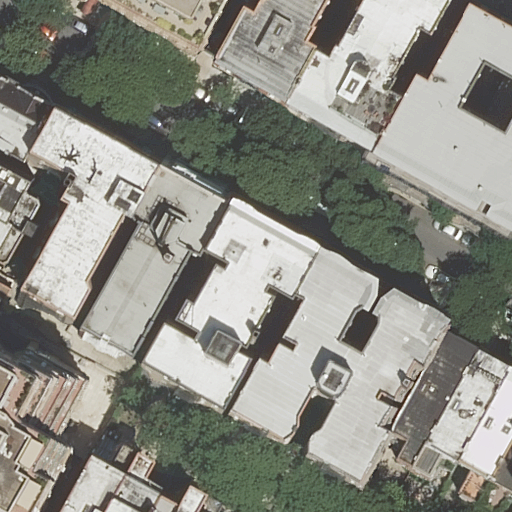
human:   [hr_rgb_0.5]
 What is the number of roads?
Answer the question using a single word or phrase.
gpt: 1

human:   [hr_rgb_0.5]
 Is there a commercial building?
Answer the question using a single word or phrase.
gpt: no

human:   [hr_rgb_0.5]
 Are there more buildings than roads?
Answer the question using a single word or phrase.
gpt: yes

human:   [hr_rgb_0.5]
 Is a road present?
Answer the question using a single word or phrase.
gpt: yes

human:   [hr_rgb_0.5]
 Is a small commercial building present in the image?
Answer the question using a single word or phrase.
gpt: no

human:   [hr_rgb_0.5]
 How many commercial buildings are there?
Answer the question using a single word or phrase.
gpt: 0

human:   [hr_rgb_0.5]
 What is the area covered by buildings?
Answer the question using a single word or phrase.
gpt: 7114m2

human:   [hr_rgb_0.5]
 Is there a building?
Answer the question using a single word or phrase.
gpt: yes

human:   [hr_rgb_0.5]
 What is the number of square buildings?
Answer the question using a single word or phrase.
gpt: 0

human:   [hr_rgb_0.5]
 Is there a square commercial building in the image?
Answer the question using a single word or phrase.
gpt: no

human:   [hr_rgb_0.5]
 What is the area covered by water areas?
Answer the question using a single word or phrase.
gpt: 0m2

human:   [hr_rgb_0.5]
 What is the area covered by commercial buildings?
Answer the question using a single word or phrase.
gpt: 0m2

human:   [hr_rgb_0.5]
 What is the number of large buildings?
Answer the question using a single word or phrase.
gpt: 5

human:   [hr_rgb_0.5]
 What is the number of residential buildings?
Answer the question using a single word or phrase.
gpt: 21

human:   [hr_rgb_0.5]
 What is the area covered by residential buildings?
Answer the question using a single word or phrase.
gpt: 7114m2

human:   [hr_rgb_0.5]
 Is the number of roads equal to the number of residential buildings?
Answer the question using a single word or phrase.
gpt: no

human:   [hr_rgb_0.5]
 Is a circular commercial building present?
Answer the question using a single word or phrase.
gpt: no

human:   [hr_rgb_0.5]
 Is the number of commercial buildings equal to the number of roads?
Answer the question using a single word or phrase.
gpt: no

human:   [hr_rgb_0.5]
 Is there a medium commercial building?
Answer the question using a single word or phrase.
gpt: no

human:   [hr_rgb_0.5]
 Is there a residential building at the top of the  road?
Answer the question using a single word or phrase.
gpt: yes

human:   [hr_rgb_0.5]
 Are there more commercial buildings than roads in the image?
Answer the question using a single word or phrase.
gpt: no

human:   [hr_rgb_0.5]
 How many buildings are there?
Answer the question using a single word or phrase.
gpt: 21

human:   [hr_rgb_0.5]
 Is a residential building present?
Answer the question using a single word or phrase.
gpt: yes

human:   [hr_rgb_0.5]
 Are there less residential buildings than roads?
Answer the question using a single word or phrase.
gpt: no

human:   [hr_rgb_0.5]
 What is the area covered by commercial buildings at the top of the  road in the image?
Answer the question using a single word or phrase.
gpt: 0m2

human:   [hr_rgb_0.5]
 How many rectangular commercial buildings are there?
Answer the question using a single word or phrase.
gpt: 0

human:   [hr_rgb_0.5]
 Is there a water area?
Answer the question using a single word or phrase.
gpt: no

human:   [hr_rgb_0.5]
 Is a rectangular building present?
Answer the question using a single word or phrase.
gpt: yes

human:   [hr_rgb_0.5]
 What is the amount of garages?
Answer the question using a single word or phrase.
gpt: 0

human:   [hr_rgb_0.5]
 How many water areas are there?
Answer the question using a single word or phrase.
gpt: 0

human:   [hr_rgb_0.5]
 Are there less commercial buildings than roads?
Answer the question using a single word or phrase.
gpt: yes

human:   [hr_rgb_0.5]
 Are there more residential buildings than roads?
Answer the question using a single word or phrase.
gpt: yes

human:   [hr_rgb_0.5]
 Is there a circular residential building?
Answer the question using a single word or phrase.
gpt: no

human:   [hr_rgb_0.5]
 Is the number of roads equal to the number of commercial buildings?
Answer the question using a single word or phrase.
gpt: no

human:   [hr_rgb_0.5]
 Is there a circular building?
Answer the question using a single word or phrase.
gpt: no

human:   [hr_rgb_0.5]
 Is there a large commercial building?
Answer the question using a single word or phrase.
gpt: no

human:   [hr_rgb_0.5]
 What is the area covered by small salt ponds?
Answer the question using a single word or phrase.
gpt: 0m2

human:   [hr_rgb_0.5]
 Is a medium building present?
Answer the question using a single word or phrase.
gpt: yes

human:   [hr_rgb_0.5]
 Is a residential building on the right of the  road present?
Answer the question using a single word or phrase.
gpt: yes

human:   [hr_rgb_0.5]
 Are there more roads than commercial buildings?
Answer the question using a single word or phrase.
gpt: yes

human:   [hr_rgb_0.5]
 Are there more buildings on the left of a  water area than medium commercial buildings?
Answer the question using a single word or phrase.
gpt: no

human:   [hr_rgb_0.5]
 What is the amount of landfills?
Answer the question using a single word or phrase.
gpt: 0

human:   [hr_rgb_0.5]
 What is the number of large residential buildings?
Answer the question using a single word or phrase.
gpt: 5

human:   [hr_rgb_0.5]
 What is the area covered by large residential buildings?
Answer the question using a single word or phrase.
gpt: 4441m2

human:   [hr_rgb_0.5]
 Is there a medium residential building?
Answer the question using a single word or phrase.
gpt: yes

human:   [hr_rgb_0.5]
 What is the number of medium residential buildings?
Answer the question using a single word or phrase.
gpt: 13

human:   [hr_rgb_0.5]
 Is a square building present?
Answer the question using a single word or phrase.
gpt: no

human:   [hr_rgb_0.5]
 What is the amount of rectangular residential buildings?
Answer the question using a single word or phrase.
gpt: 9

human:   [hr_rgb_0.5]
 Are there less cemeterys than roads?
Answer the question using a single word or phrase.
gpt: yes

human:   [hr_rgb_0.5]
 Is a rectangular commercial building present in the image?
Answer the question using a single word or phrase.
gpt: no

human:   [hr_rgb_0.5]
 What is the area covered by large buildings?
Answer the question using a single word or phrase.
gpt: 4441m2

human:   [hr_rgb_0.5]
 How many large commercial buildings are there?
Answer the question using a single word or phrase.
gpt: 0

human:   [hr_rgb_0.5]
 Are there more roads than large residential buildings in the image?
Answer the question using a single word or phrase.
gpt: no

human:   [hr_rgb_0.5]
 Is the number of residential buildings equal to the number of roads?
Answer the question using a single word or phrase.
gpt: no

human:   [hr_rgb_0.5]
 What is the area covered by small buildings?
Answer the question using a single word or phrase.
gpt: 120m2

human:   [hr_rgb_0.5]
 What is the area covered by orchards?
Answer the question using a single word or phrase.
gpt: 0m2

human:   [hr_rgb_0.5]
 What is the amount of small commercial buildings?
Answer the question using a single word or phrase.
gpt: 0

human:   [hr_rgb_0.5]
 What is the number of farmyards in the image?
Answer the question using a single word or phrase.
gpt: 0

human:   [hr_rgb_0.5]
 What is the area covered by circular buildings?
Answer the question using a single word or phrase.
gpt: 0m2

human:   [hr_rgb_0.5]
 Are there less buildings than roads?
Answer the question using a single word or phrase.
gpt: no

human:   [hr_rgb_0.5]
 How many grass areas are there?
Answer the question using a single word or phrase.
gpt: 0

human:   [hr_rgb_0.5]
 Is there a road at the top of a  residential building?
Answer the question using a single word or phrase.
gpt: yes

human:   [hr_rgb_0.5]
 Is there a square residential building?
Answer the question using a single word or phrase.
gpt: no

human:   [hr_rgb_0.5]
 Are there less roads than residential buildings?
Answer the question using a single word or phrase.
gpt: yes